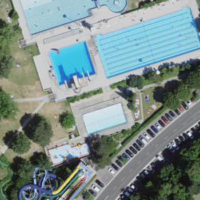
EUNIS habitat code: 53
Species observed at this site:
Stictocephala bisonia
Anacamptis pyramidalis